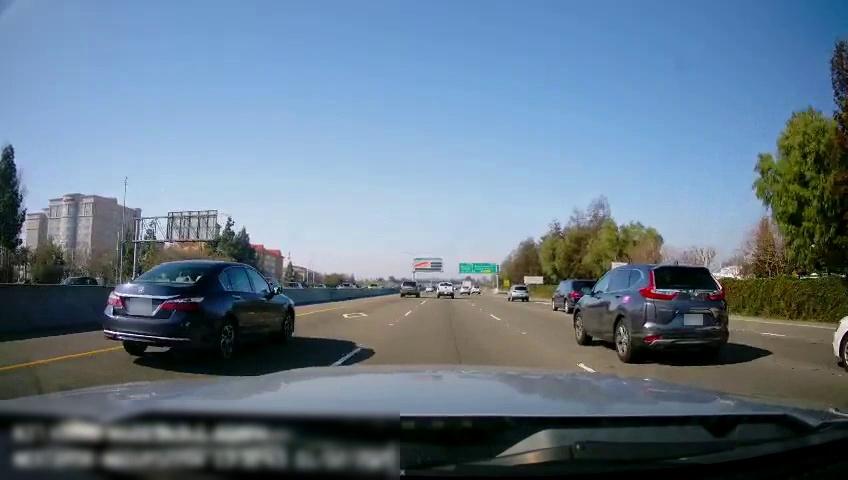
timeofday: Day
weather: Sunny
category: Drivable Space
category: Vehicles | Car
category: Vehicles | Car
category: Vehicles | SUV
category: Vehicles | SUV
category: Vehicles | Truck
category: Vehicles | SUV
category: Vehicles | SUV
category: Vehicles | Car
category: Vehicles | Other LV
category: Vehicles | SUV
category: Vehicles | Car
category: Vehicles | Car
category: Vehicles | Car
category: Vehicles | Car
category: Lanes | Alternate Lane
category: Lanes | Current Lane
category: Lanes | Current Lane
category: Lanes | Alternate Lane
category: Lanes | Alternate Lane
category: Traffic | Signs
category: Traffic | Signs